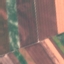
Land use / land cover class: AnnualCrop